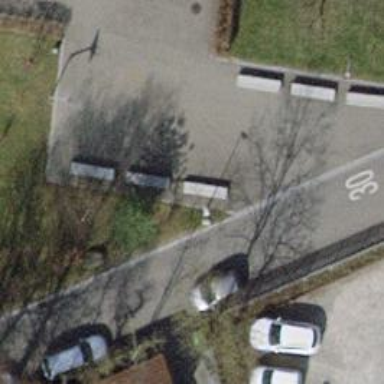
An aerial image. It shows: Concrete bench.